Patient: sex M, age 69
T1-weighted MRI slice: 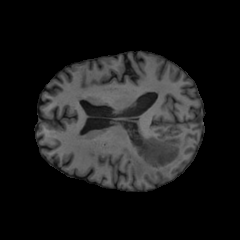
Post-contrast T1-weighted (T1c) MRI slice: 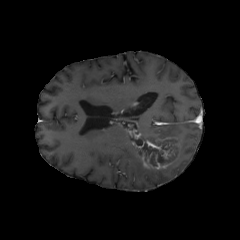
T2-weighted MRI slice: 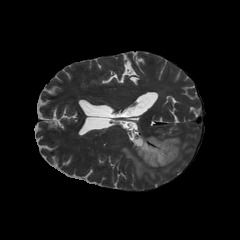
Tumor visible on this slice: yes
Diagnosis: Glioblastoma, IDH-wildtype
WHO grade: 4